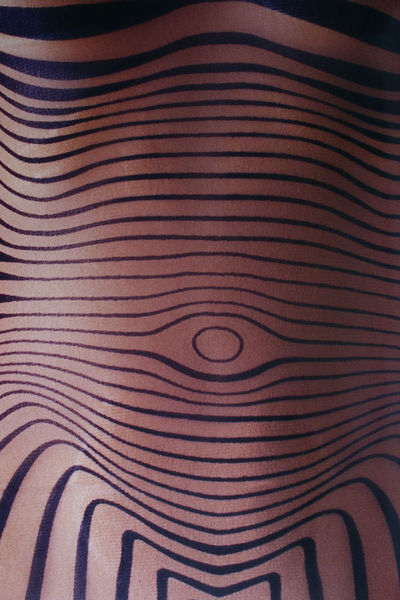
Titel: Kleid (Detail)
Künstler: Jean-Paul Gaultier
Standort: Kyoto (Japan)
Institution: Kyoto Costume Institute
Schlagwörter: akt, blau, haut, körper, nackt, weiß, gelb, ausschnitt, bewegung, braun, brust, busen, frau, geschwungen, kleid, schwarz, rot, hochformat, muster, arme, inkarnat, mensch, auge, stoff, kontrast, rosa, kreis, oval, rund, brüste, welle, wellen, abstrakt, afrika, modern, farbe, formen, lila, linien, detail, symmetrie, schmal, gestreift, streifen, nabel, bauch, bauchnabel, striche, bemalt, foto, fotografie, fleisch, linie, parallel, form, strich, malen, pupille, eiss, struktur, horizontal, mittelpunkt, breit, bemalung, geraden, indianisch, brustansatz, zentriert, vertikal, spannung, wunderbar, exotismus, auschnitt, maya, farbfotografie, optik, tatoo, körperkunst, tätowierung, body, zebra, parallen, akrt, bodypainting, bodyart